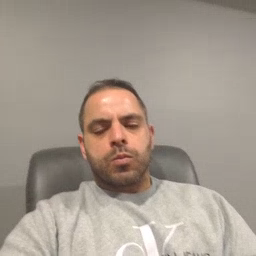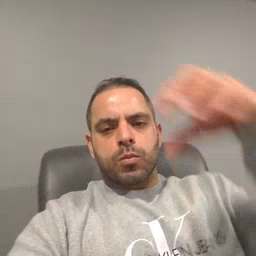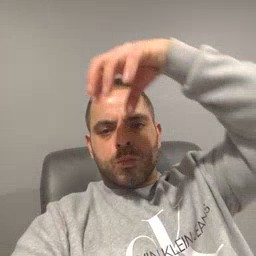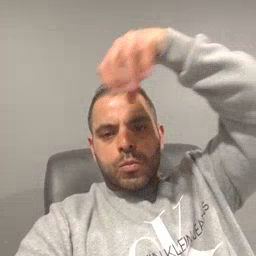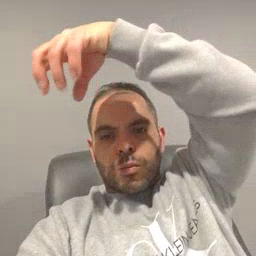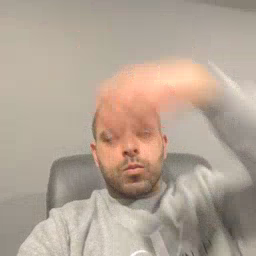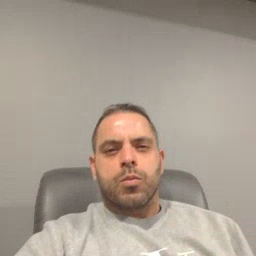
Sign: cloud